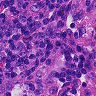
Metastatic tissue present: no